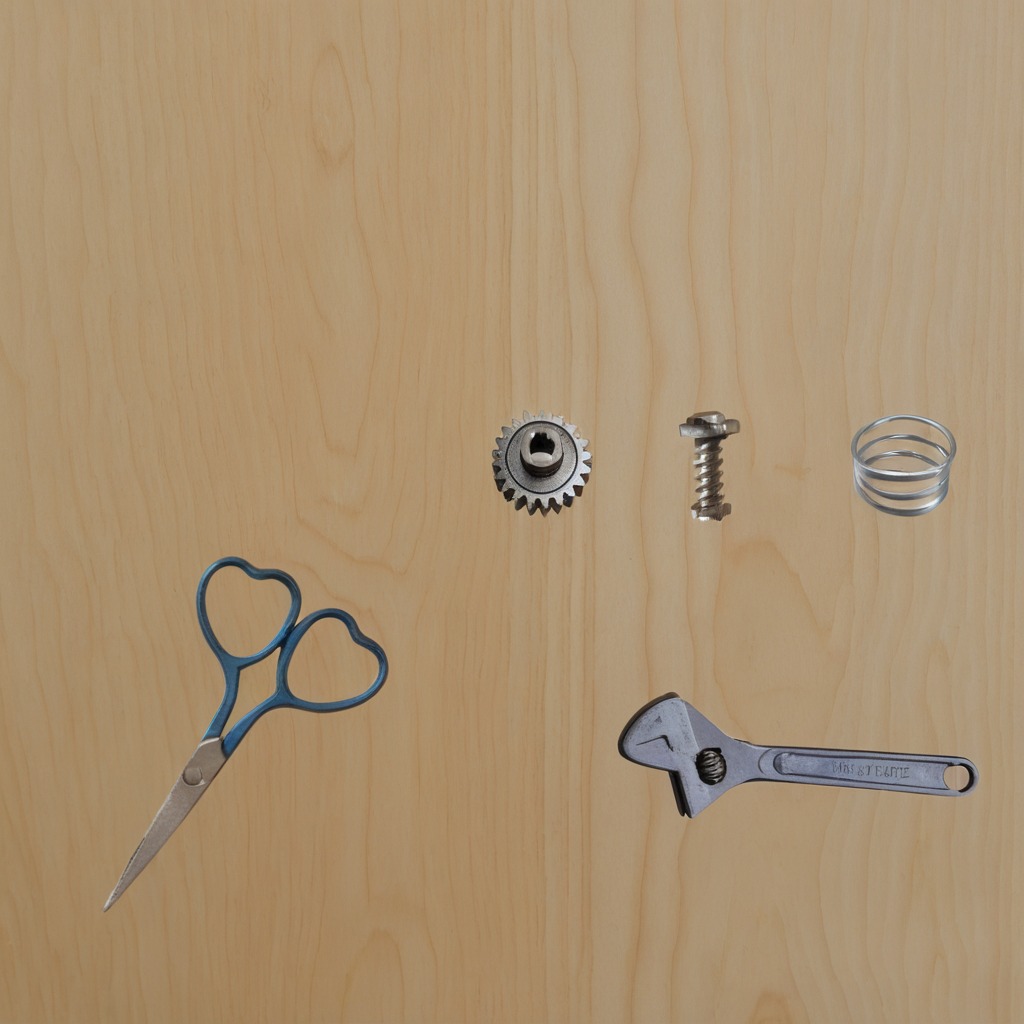
A steel gear with teeth, a metal machine screw, a coiled metal spring, a pair of scissors, and a wrench are lying on a plywood surface in a paint workshop lit by afternoon window light.